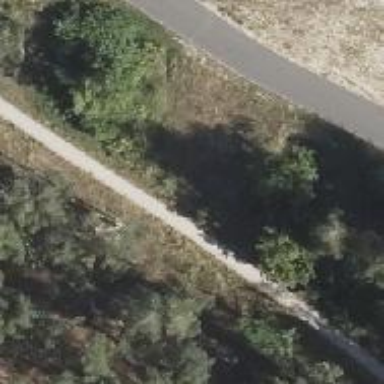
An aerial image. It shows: Footway along the road.